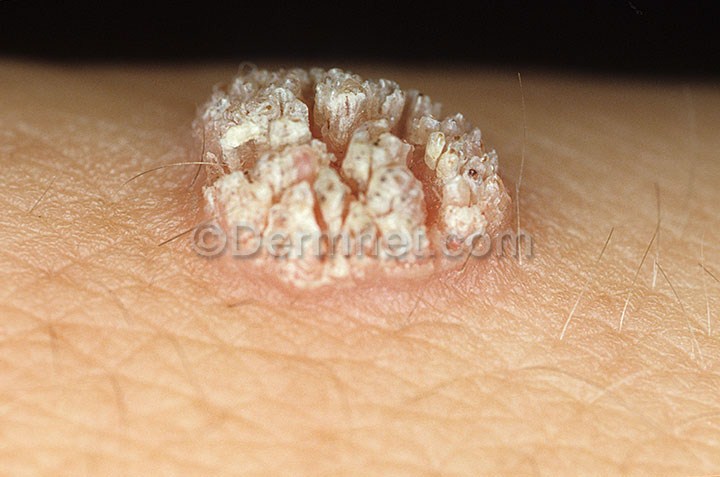
Disease: Warts Molluscum and other Viral Infections